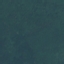
Label: Forest